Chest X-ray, PA view. Patient: 57 years old, sex M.
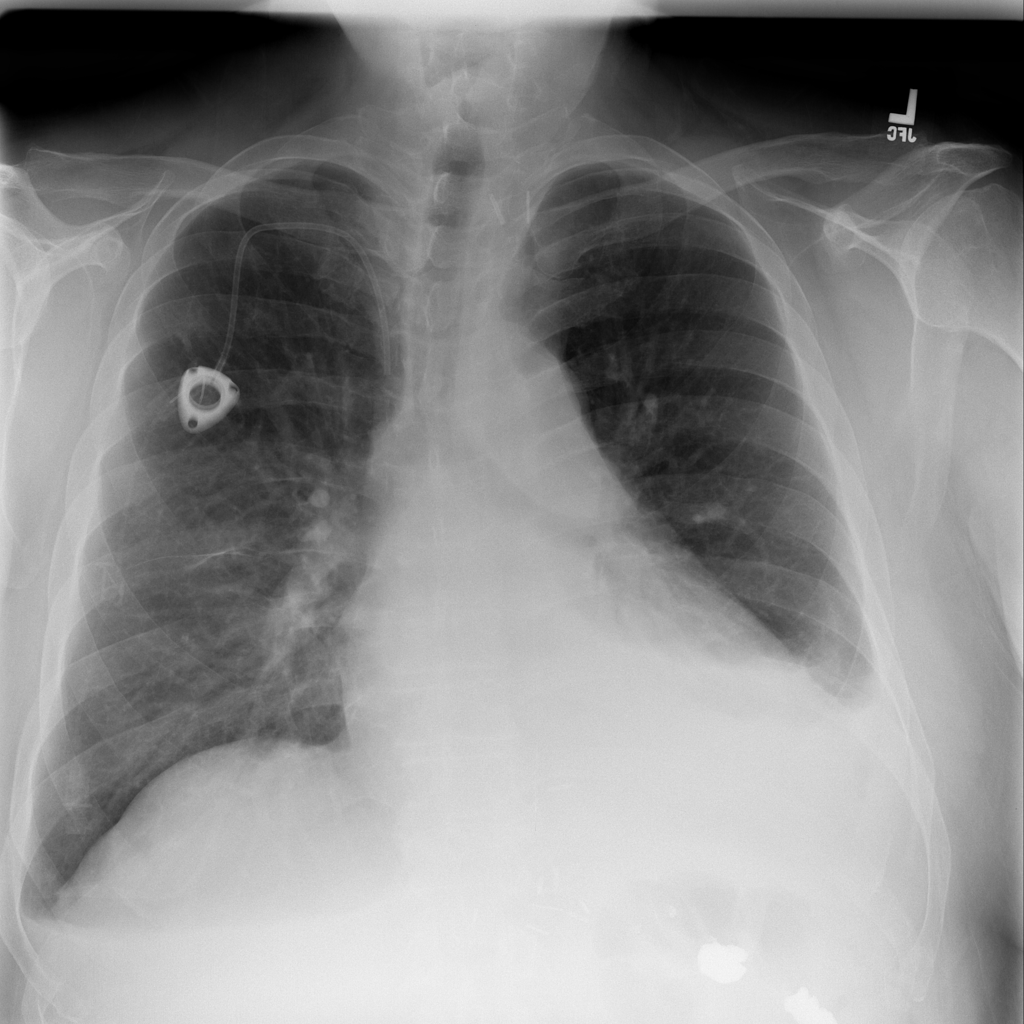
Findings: Atelectasis, Consolidation, Effusion